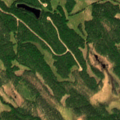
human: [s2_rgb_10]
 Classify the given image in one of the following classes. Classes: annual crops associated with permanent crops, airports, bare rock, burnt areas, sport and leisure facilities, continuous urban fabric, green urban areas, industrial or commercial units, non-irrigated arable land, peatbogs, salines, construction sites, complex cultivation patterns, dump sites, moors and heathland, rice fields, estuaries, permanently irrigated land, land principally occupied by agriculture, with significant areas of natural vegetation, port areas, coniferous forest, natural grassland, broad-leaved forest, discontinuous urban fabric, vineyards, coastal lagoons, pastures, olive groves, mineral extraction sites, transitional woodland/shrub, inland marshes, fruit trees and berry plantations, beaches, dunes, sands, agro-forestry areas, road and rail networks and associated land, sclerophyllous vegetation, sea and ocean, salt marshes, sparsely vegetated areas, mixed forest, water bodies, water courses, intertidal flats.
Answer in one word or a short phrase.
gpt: coniferous forest, mixed forest, transitional woodland/shrub